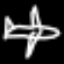
Label: airplane